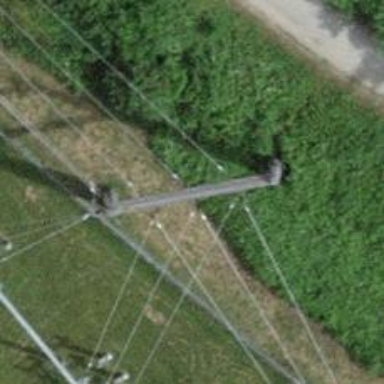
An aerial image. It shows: Power line in the image.